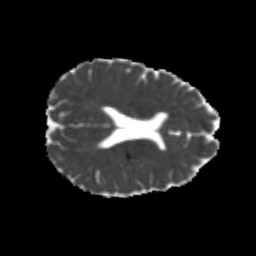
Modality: MD
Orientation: axial
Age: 21
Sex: female
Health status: healthy
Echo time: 0.074 s